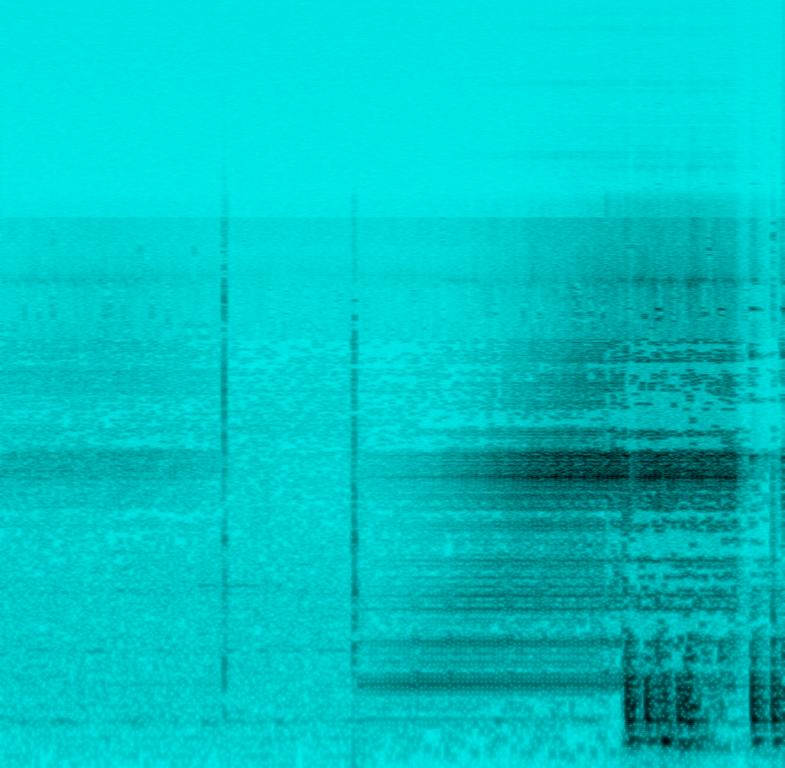
an uprising low modulated sound comes in with a lot of airy noise before a digital drum rhythm is playing. This is an amateur recording. This sequence may be playing at home programming a sampler.